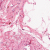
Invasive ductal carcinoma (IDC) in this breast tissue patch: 0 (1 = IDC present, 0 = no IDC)